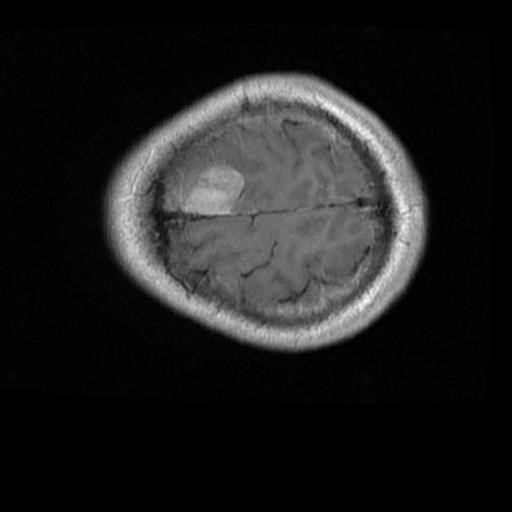
Label: brain_menin